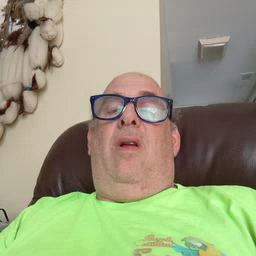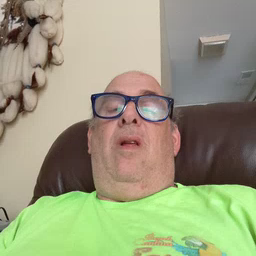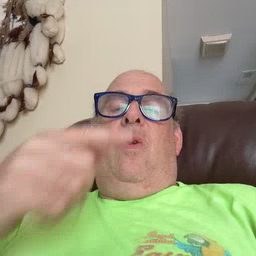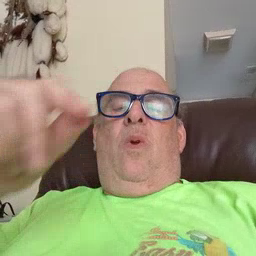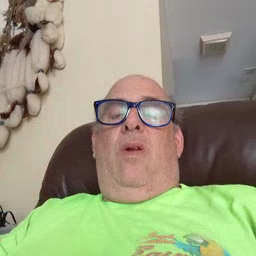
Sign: go